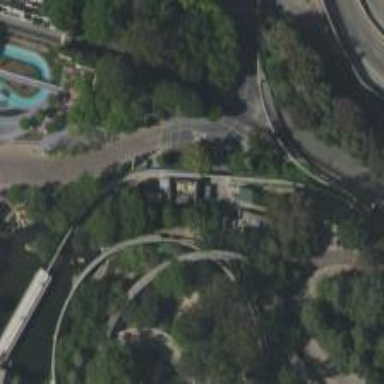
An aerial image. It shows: Monorail railway.